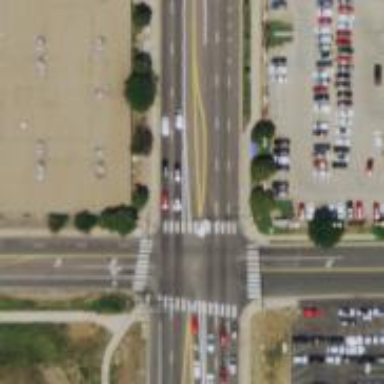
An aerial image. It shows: Footway with asphalt surface and zebra crossing.